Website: apple
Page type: customer-info-address
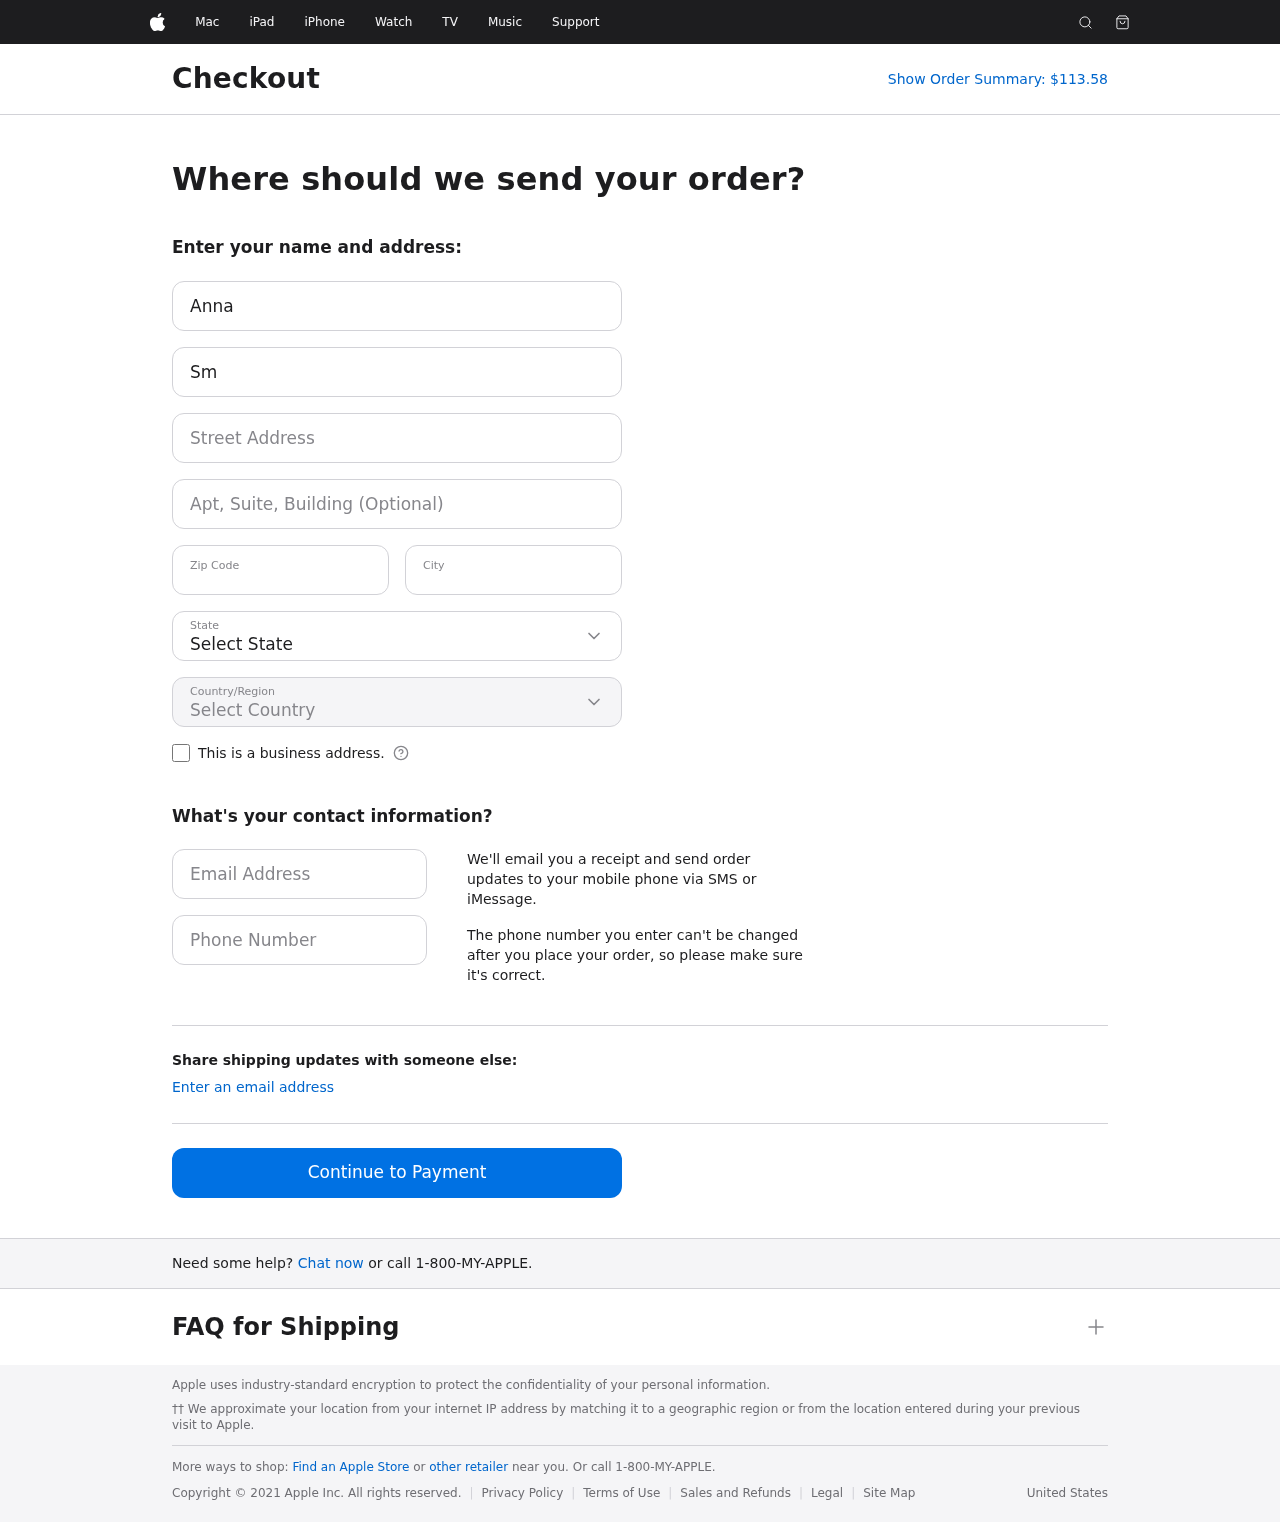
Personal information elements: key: PII_CITY
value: Port Jill
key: PII_COUNTRY
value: United States
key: PII_EMAIL
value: asmith@hotmail.com
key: PII_FIRSTNAME
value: Anna
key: PII_LASTNAME
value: Smith
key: PII_PHONE
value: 6136979818
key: PII_POSTCODE
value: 69956
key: PII_STATE
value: Louisiana
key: PII_STREET
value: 40172 Ruth Station Suite 597
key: PII_STREET2
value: Suite 448
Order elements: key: ORDER_TOTAL
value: Show Order Summary: $113.58